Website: walmart
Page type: payment
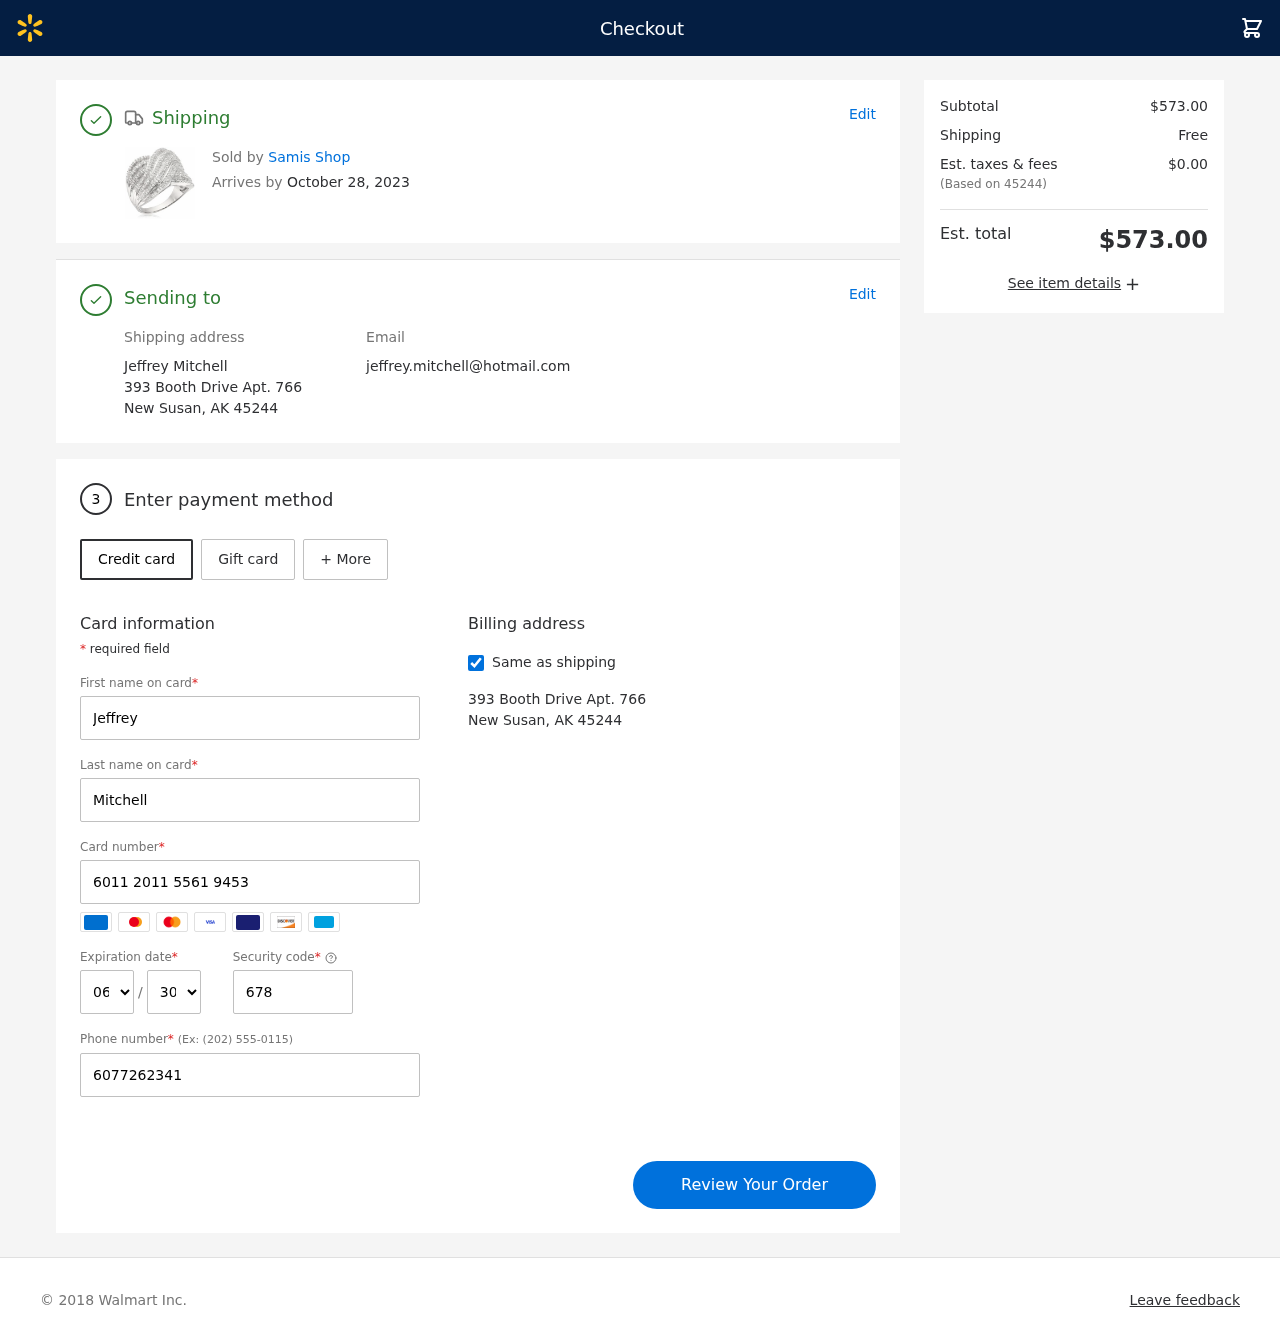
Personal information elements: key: PII_CARD_CVV
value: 678
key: PII_CARD_EXPIRY_MONTH
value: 06
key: PII_CARD_EXPIRY_YEAR
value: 30
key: PII_CARD_NUMBER
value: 6011 2011 5561 9453
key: PII_CITY_STATE_ZIP
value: New Susan, AK 45244
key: PII_EMAIL
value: jeffrey.mitchell@hotmail.com
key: PII_FIRSTNAME
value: Jeffrey
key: PII_FULLNAME
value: Jeffrey Mitchell
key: PII_LASTNAME
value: Mitchell
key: PII_PHONE
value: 6077262341
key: PII_POSTCODE
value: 45244
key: PII_STREET
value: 393 Booth Drive Apt. 766
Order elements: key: ORDER_DELIVERY_DATE
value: October 28, 2023
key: ORDER_SUBTOTAL
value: $573.00
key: ORDER_SHIPPING_COST
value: Free
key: ORDER_TAX
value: $0.00
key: ORDER_TOTAL
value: $573.00